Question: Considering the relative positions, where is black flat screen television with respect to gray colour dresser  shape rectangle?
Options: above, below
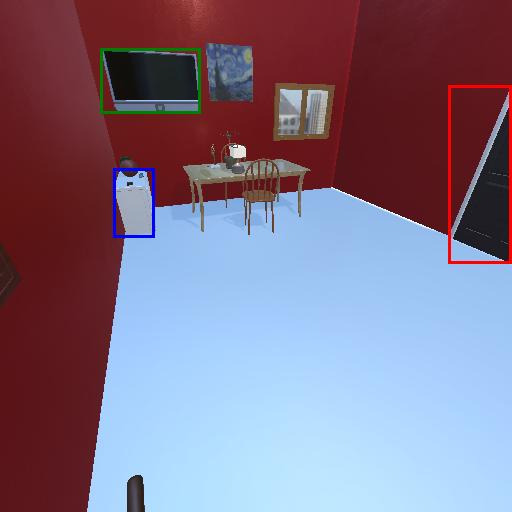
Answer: above